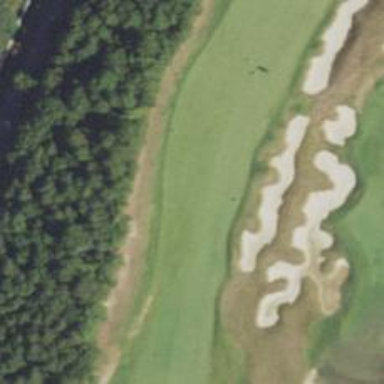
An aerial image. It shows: Golf hole.